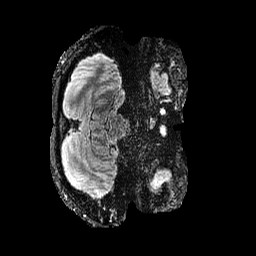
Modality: FLAIR
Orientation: axial
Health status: ill
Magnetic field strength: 3 T